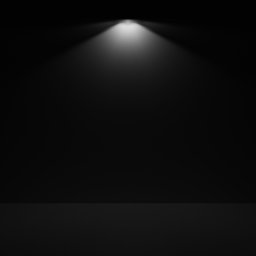
Label: lighting